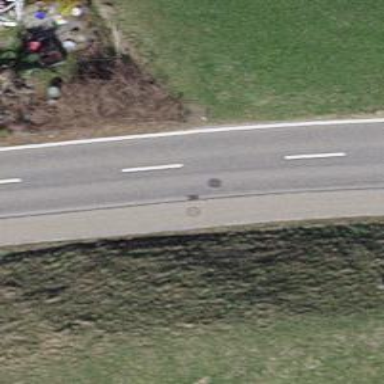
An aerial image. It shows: Tertiary road with asphalt surface.